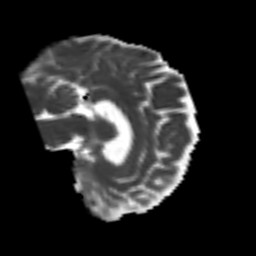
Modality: MD
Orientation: sagittal
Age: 53
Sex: female
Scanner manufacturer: siemens
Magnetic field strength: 3 T
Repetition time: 4.999 s
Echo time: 0.07946 s